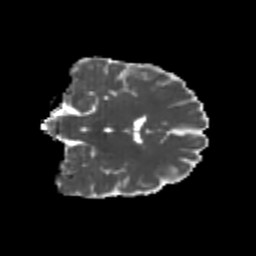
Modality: MD
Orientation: coronal
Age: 22
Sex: female
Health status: healthy
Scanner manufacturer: philips
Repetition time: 7.39 s
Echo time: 0.08599 s